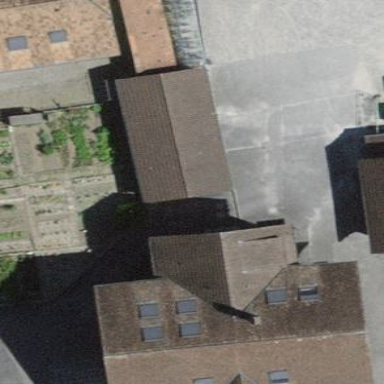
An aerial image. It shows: Group of garages.